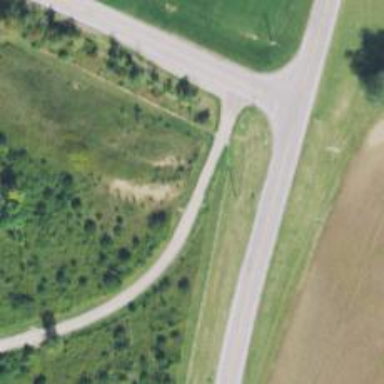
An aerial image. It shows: Cycleway.